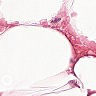
Metastatic tissue present: no